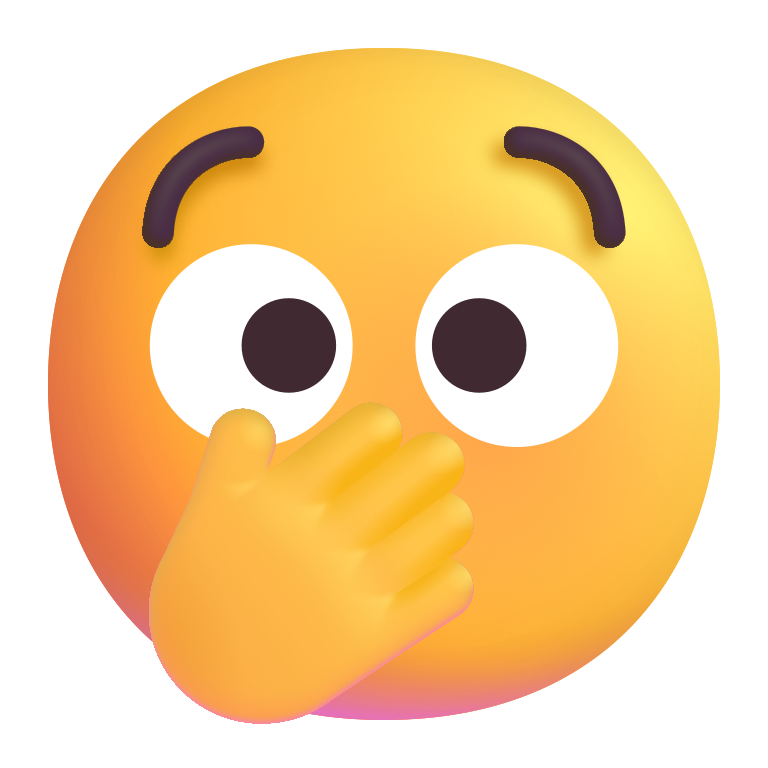
face with open eyes and hand over mouth color